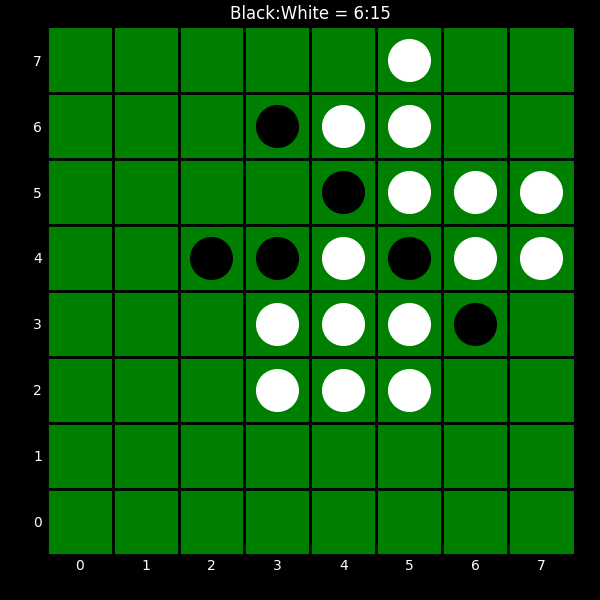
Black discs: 6
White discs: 15